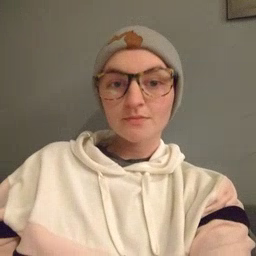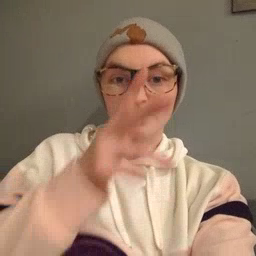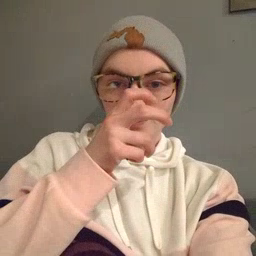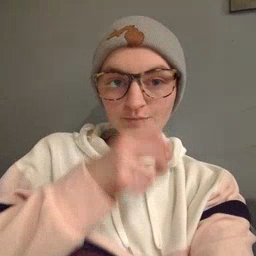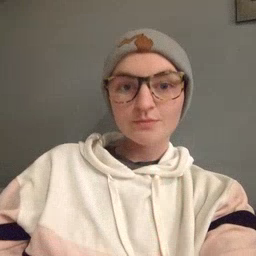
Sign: bug